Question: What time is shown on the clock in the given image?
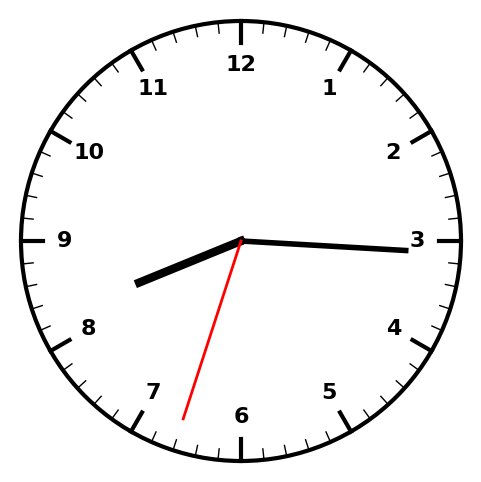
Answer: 08:15:33